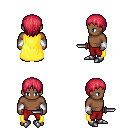
a pixel art fantasy rpg character, male body template, human, dark skin, yellow cape, red pants, ruby red plain hairstyle, white cloth bracers, metal boots, dagger, four views (front, back, left, right), 2x2 character sprite sheet, small pixel art, hard edges, no anti-aliasing